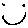
Label: smiley face